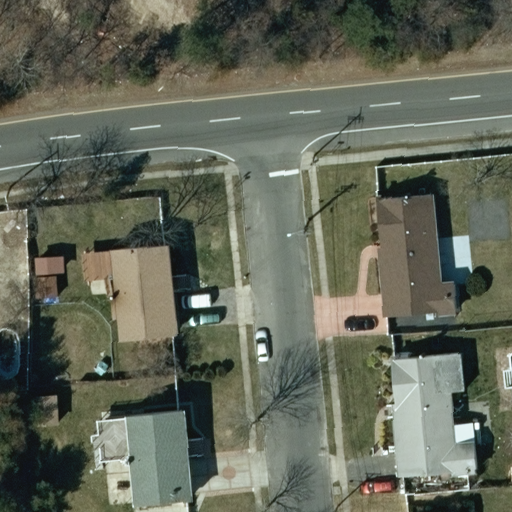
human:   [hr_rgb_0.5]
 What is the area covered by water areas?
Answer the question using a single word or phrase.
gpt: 0m2

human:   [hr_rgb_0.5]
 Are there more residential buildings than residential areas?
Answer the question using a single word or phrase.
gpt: yes

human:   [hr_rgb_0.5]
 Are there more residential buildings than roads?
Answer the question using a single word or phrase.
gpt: yes

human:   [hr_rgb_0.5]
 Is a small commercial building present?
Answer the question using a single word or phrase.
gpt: no

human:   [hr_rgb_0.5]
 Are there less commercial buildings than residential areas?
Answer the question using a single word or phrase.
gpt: yes

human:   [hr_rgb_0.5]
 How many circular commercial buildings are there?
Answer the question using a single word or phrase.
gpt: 0

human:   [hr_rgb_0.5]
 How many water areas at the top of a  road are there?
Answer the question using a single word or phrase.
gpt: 0

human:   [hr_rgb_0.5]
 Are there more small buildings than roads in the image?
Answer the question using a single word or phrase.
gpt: no

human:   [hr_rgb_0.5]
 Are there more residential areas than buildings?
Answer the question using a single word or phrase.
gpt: no

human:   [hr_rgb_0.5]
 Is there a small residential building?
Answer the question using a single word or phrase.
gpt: yes

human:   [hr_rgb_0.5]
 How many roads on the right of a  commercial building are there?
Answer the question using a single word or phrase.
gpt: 0

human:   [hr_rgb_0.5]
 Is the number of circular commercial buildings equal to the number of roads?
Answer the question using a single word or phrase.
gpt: no

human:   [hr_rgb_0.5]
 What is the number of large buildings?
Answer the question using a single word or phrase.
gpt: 0

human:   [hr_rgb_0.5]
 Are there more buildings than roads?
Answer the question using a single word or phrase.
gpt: yes

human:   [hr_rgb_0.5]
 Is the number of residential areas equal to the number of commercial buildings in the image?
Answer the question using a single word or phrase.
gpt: no

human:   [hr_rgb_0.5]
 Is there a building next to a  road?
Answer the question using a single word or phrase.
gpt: yes

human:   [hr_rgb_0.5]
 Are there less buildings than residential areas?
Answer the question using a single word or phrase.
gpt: no

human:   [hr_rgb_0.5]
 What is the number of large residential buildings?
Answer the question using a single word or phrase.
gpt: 0

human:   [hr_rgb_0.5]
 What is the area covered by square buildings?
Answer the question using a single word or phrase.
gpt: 0m2

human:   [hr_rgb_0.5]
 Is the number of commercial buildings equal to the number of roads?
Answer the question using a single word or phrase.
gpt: no

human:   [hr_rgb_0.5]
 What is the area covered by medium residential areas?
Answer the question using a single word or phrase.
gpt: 0m2

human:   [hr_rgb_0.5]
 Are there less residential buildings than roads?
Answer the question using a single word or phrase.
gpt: no

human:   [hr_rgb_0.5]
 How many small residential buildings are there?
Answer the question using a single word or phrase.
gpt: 1

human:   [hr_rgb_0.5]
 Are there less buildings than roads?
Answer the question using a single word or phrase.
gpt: no

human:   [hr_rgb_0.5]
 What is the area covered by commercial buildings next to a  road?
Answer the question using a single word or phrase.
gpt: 0m2

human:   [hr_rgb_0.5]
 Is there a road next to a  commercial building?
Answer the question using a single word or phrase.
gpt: no

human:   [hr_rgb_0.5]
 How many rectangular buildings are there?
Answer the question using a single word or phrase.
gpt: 4

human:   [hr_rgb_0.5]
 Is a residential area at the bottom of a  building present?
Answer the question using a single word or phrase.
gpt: yes

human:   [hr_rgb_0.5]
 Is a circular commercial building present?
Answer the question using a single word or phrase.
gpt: no

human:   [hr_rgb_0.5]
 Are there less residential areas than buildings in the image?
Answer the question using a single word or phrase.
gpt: yes

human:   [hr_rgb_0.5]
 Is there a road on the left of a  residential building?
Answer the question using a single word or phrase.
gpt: yes

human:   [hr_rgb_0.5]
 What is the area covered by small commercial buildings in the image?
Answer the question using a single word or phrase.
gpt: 0m2

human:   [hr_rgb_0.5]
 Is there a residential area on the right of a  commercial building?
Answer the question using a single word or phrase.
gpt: no

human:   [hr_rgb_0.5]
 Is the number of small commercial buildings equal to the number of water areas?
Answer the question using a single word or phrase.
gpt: yes

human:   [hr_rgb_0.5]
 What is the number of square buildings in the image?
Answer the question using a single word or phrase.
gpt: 0

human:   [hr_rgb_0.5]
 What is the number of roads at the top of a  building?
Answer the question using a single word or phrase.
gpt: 2